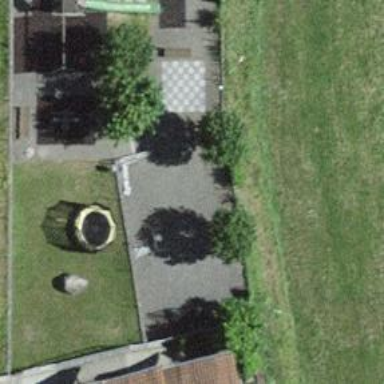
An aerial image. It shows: Playground equipped with basketball backboard.